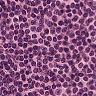
Metastatic tissue present: no